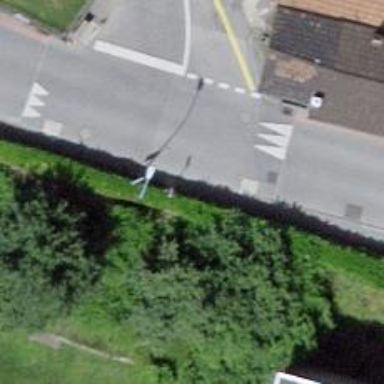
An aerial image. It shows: Bus stop with platform for public transport.